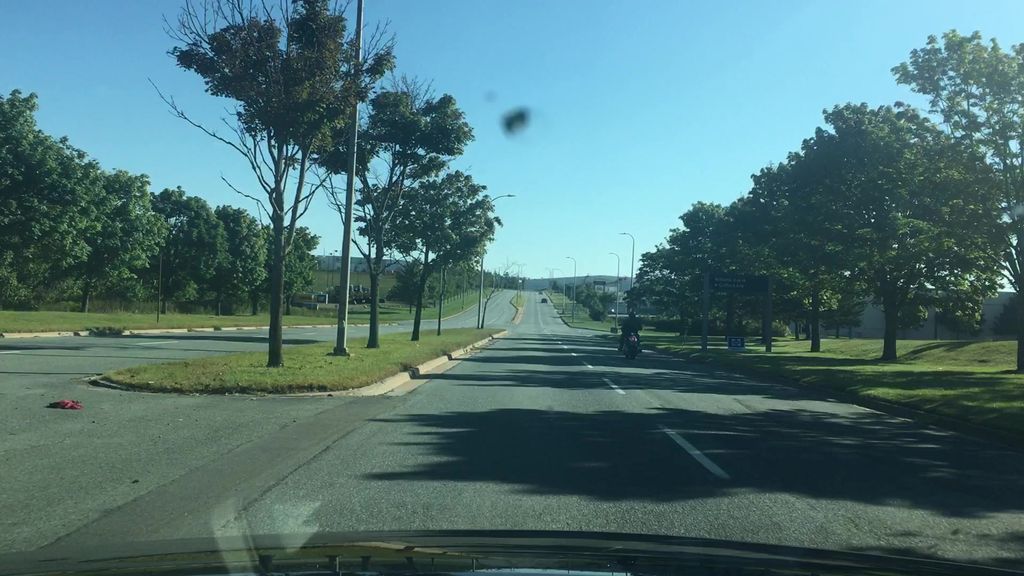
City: halifax